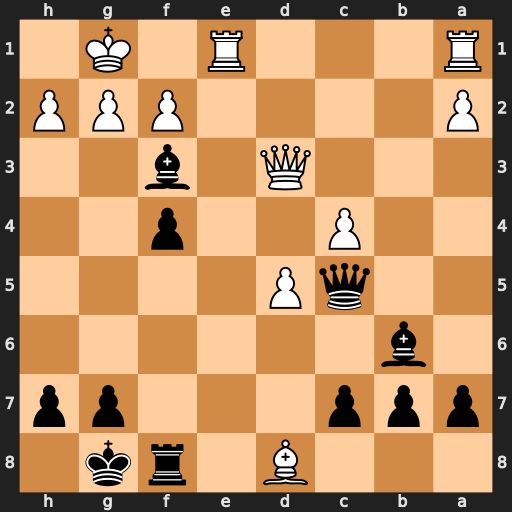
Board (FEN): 3B1rk1/ppp3pp/1b6/2qP4/2P2p2/3Q1b2/P4PPP/R3R1K1
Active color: b
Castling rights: -
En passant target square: -
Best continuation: Qxf2+ Kh1 Qxg2#